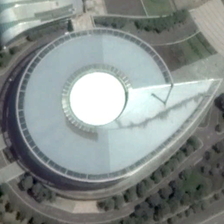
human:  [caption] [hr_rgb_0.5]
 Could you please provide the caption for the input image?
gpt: many green trees are around a center building .

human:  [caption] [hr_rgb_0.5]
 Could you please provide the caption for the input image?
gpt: many green trees are around a center building .

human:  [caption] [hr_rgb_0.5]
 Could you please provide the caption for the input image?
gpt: many green trees are around a center building .

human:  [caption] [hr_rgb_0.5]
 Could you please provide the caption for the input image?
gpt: many green trees are around a center building .

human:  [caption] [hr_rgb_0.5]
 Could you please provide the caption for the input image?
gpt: many green trees are around a center building .